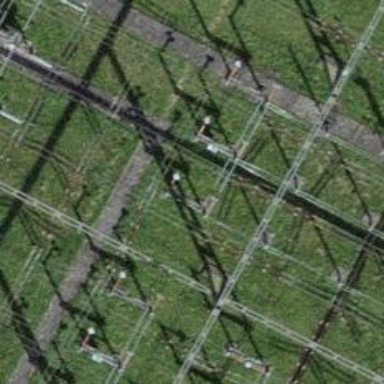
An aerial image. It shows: Power line with three cables configured as busbar.